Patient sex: M
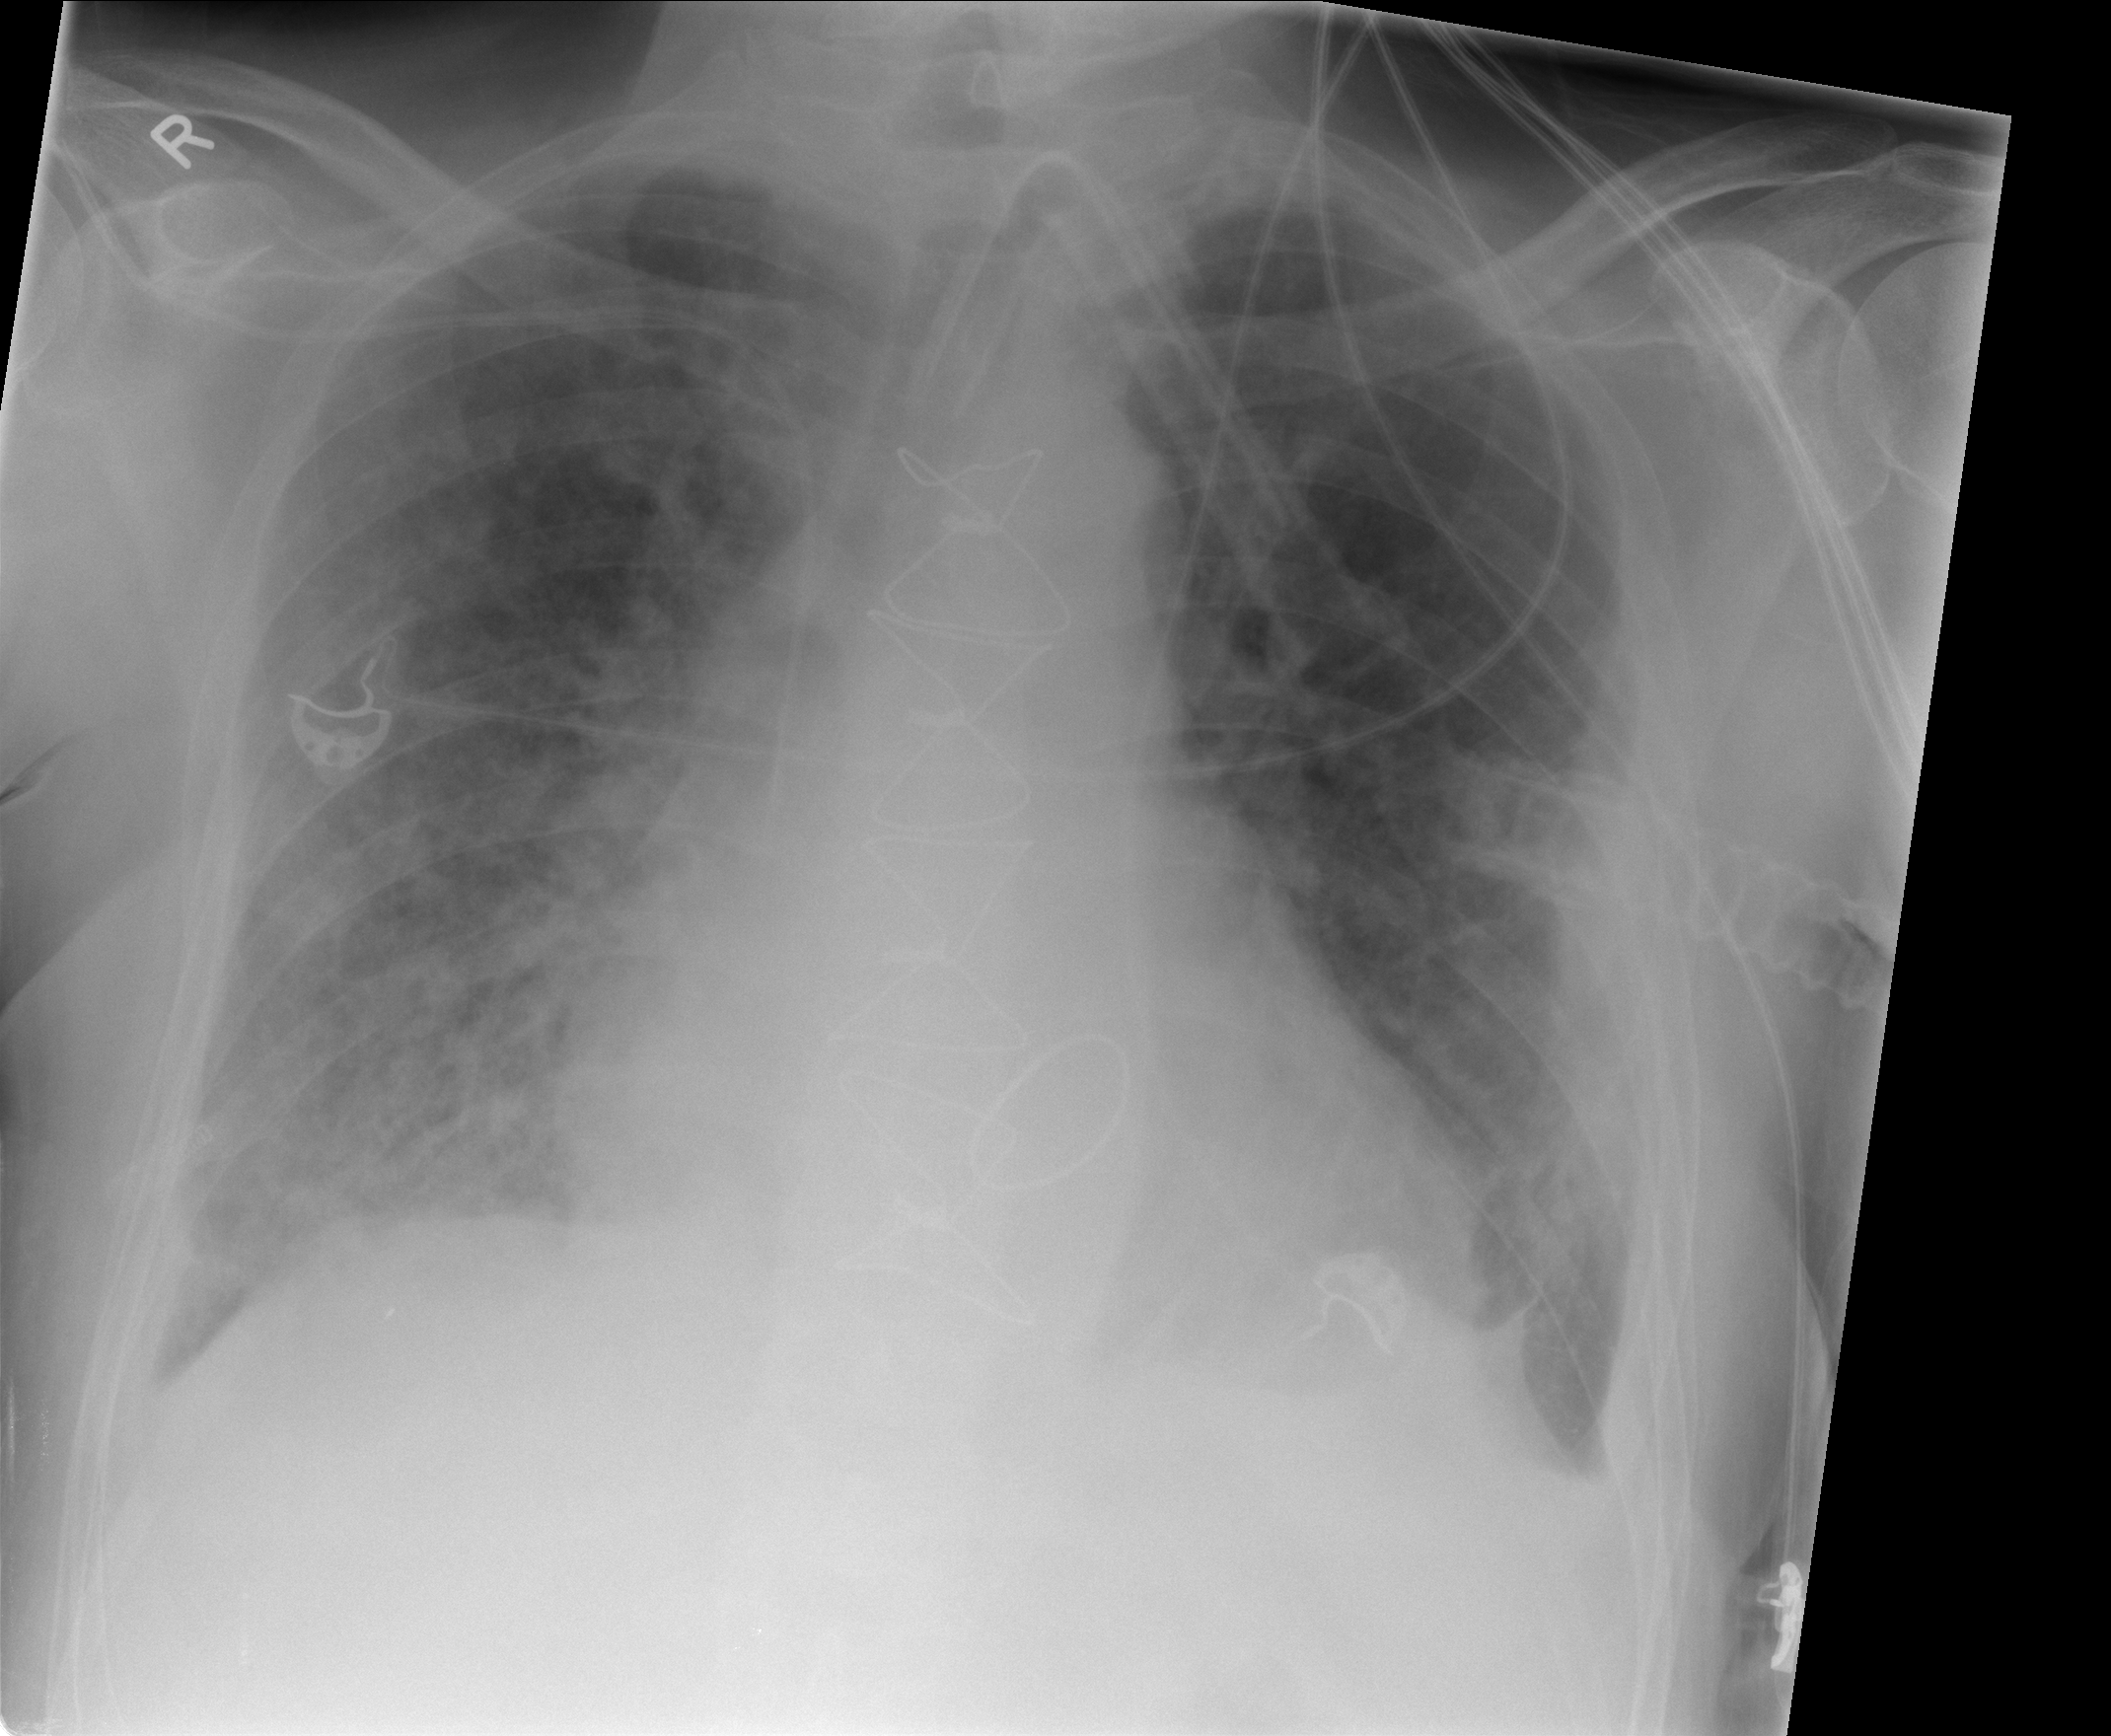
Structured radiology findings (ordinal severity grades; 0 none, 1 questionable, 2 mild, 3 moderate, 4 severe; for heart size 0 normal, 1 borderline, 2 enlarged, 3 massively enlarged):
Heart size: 1
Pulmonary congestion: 2
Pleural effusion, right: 2
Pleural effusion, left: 2
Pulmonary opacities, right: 3
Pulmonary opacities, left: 2
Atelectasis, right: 3
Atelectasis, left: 2